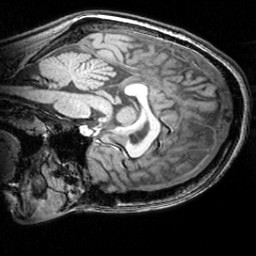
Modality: T1w
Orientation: sagittal
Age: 21
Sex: female
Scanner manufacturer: siemens
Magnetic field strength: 3 T
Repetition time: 1.81 s
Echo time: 0.00351 s